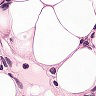
Metastatic tissue present: yes